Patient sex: M
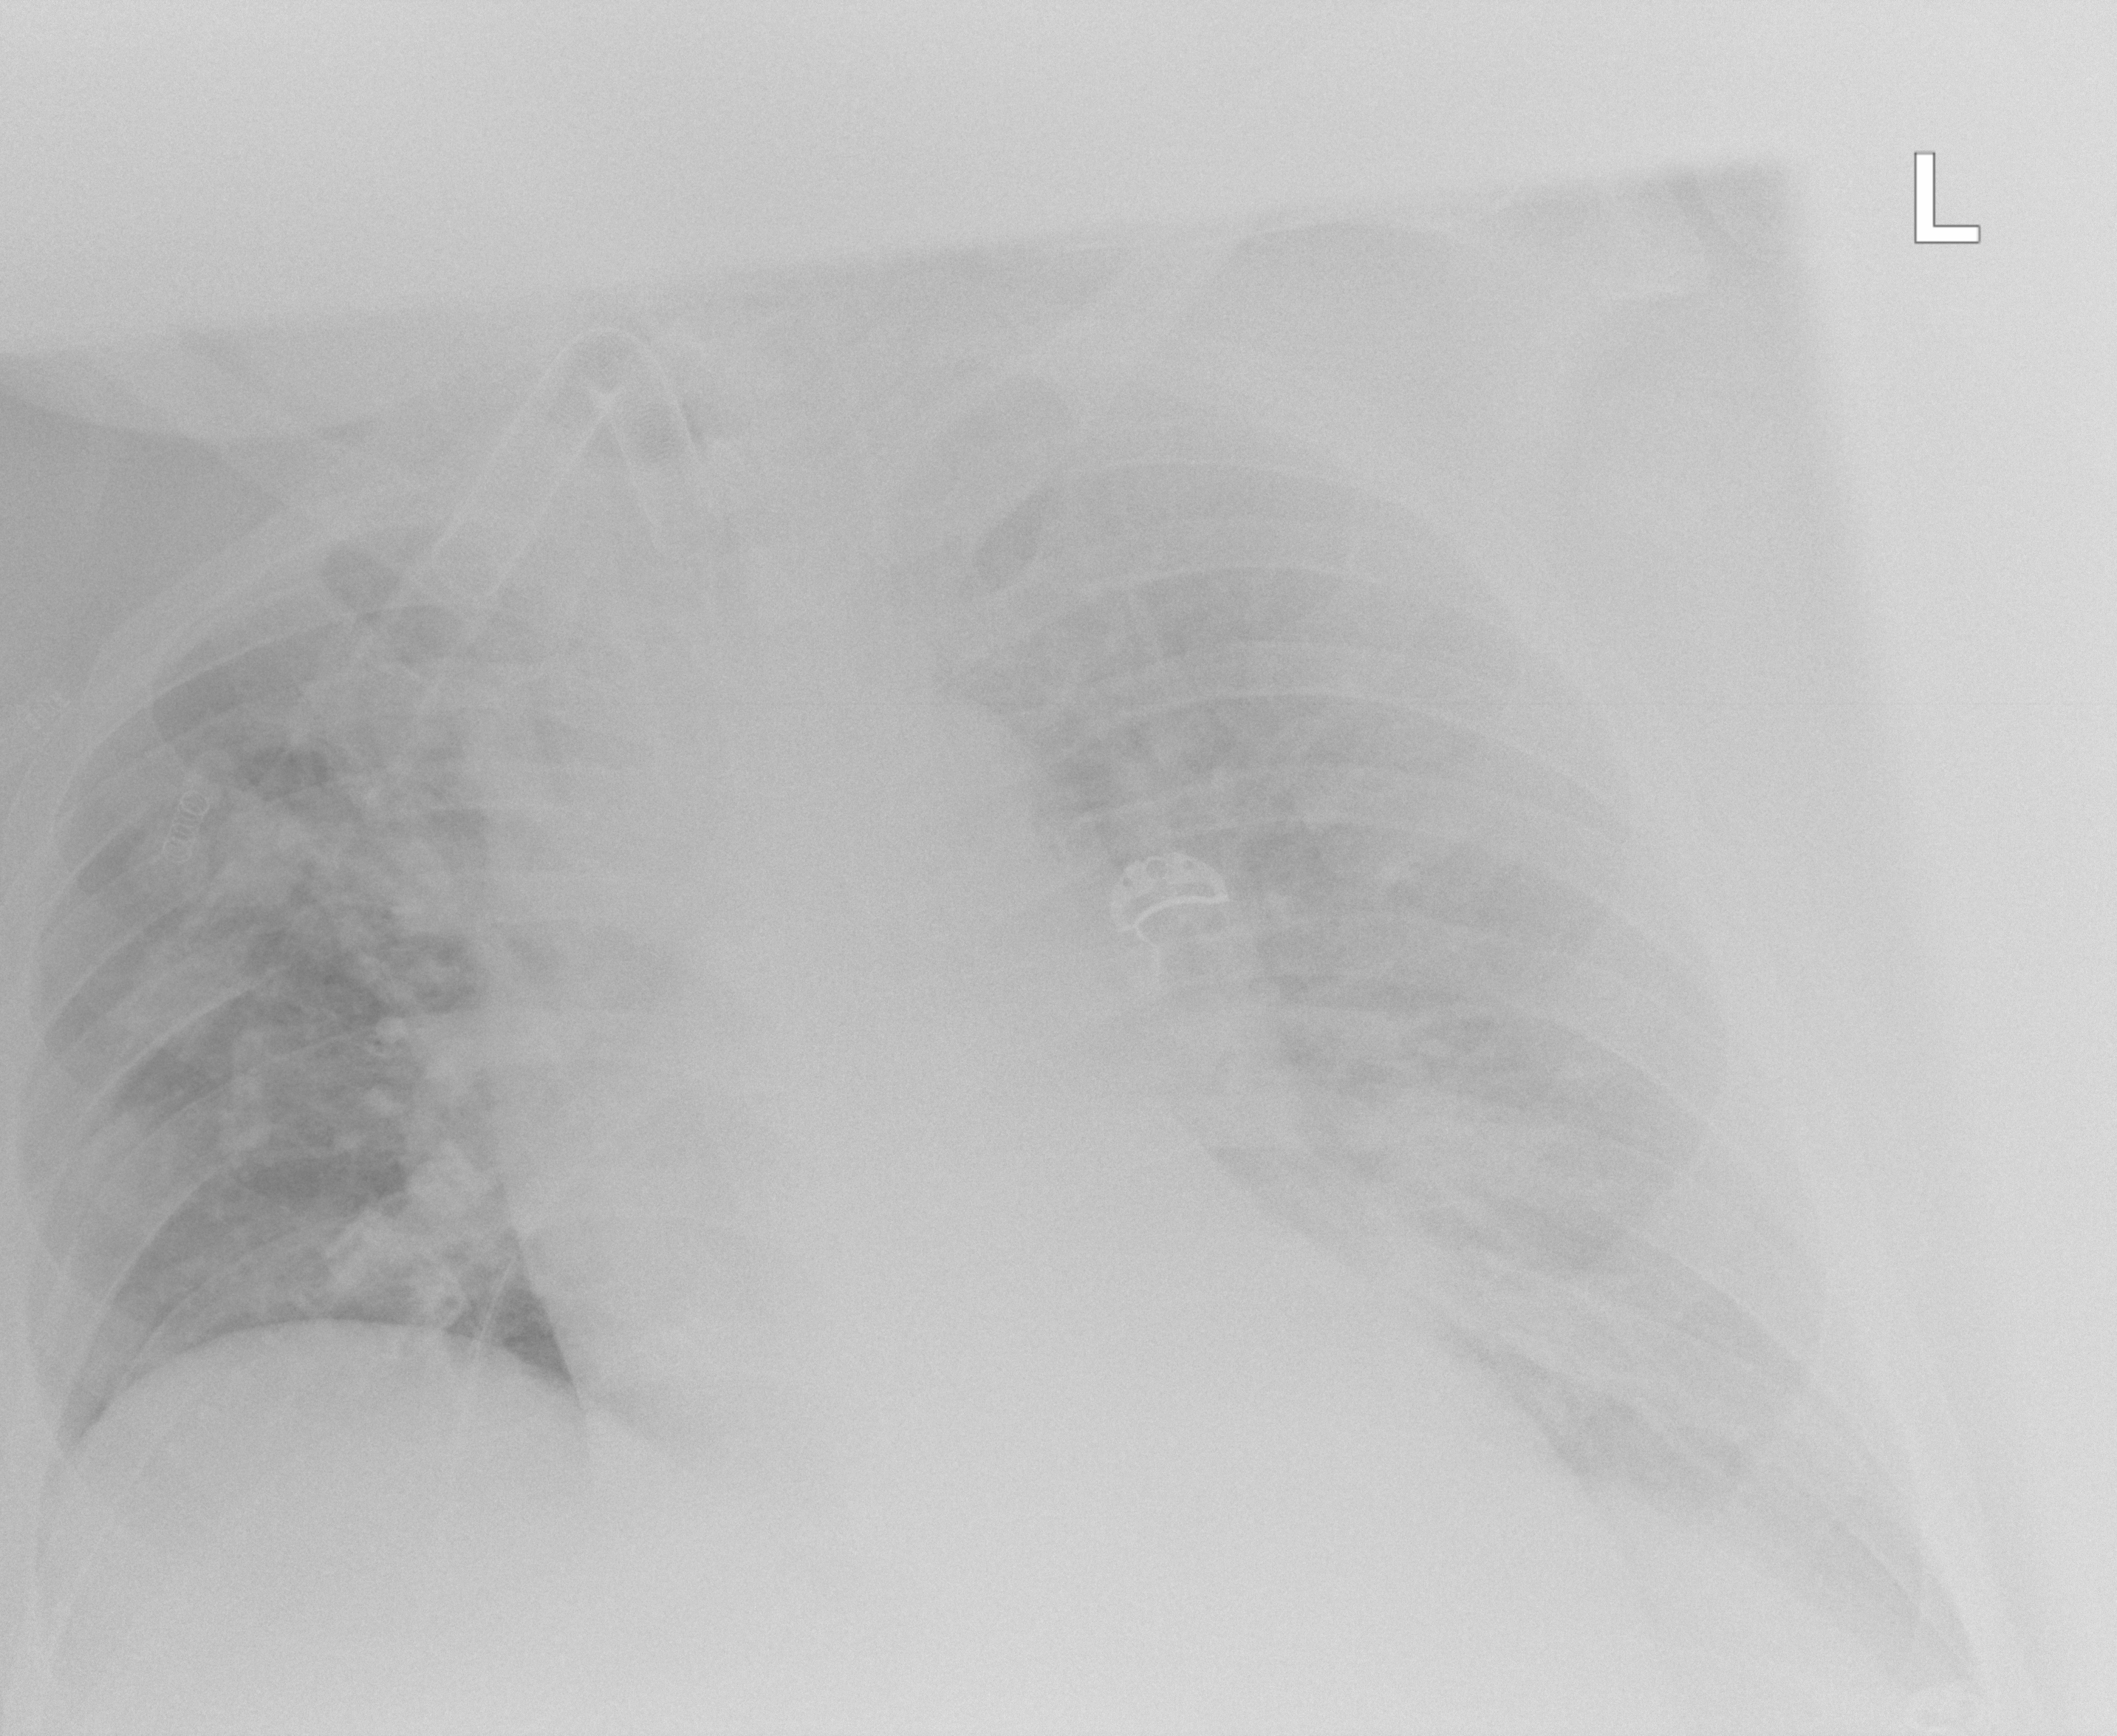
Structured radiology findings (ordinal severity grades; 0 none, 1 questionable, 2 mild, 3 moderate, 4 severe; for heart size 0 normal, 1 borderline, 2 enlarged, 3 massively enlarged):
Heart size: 0
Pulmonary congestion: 0
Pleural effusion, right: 0
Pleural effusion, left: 0
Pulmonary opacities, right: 0
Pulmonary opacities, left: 3
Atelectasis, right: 0
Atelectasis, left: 2